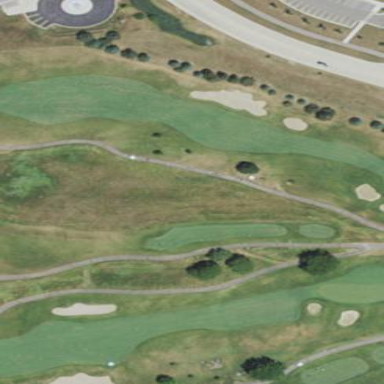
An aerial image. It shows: Rough area on grassy golf course.